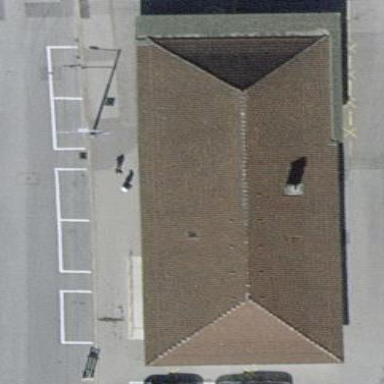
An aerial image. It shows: Building that serves as post office.